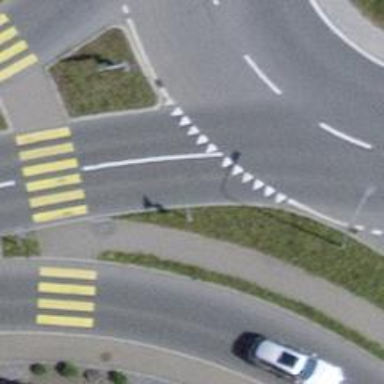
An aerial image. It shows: Road with "give way" sign.